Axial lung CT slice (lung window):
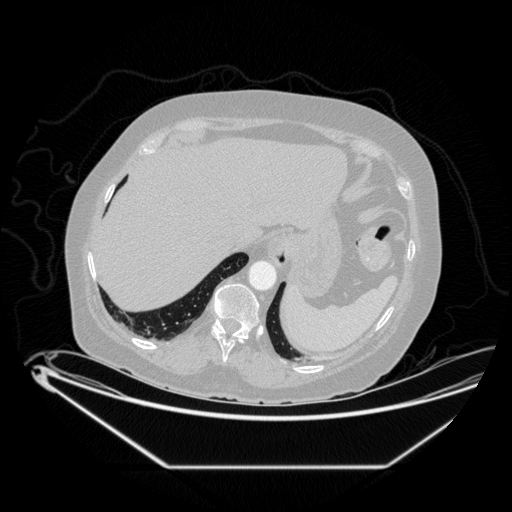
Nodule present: no